Question:
I'm looking to create a custom 'UIView' (like the above realtor.com app) so when the user selects send email or something to that effect a little view pops up confirming the action then disappears. Any direction, tutorials or code snippets would be greatly appreciated. Also what is the correct terminology of what I'm looking to do? Please excuse my ignorance on this subject.
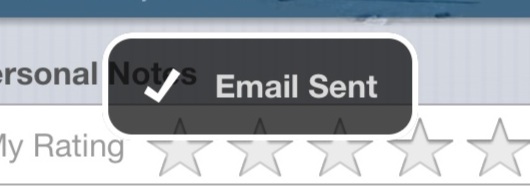
Answer: Use Custom 'UIActivityIndicator' that you can found in this link
<URL>
This is not Apple specific controls. You can create them. The pop up shown in first image is very easy to make. You'll have to use 3 controls to make it.
1) Background 'UIImageView' with the image.
2) UIActivityIndicatory
3) 'UILabel' with whatever message you want to display.
'MBProgressHUD' is an iOS drop-in class that displays a translucent HUD with an indicator and/or labels while work is being done in a background thread. The HUD is meant as a replacement for the undocumented, private UIKit UIProgressHUD with some additional features.......